Field crop: maize
Growth stage: 2
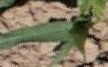
Species: maize